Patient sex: F
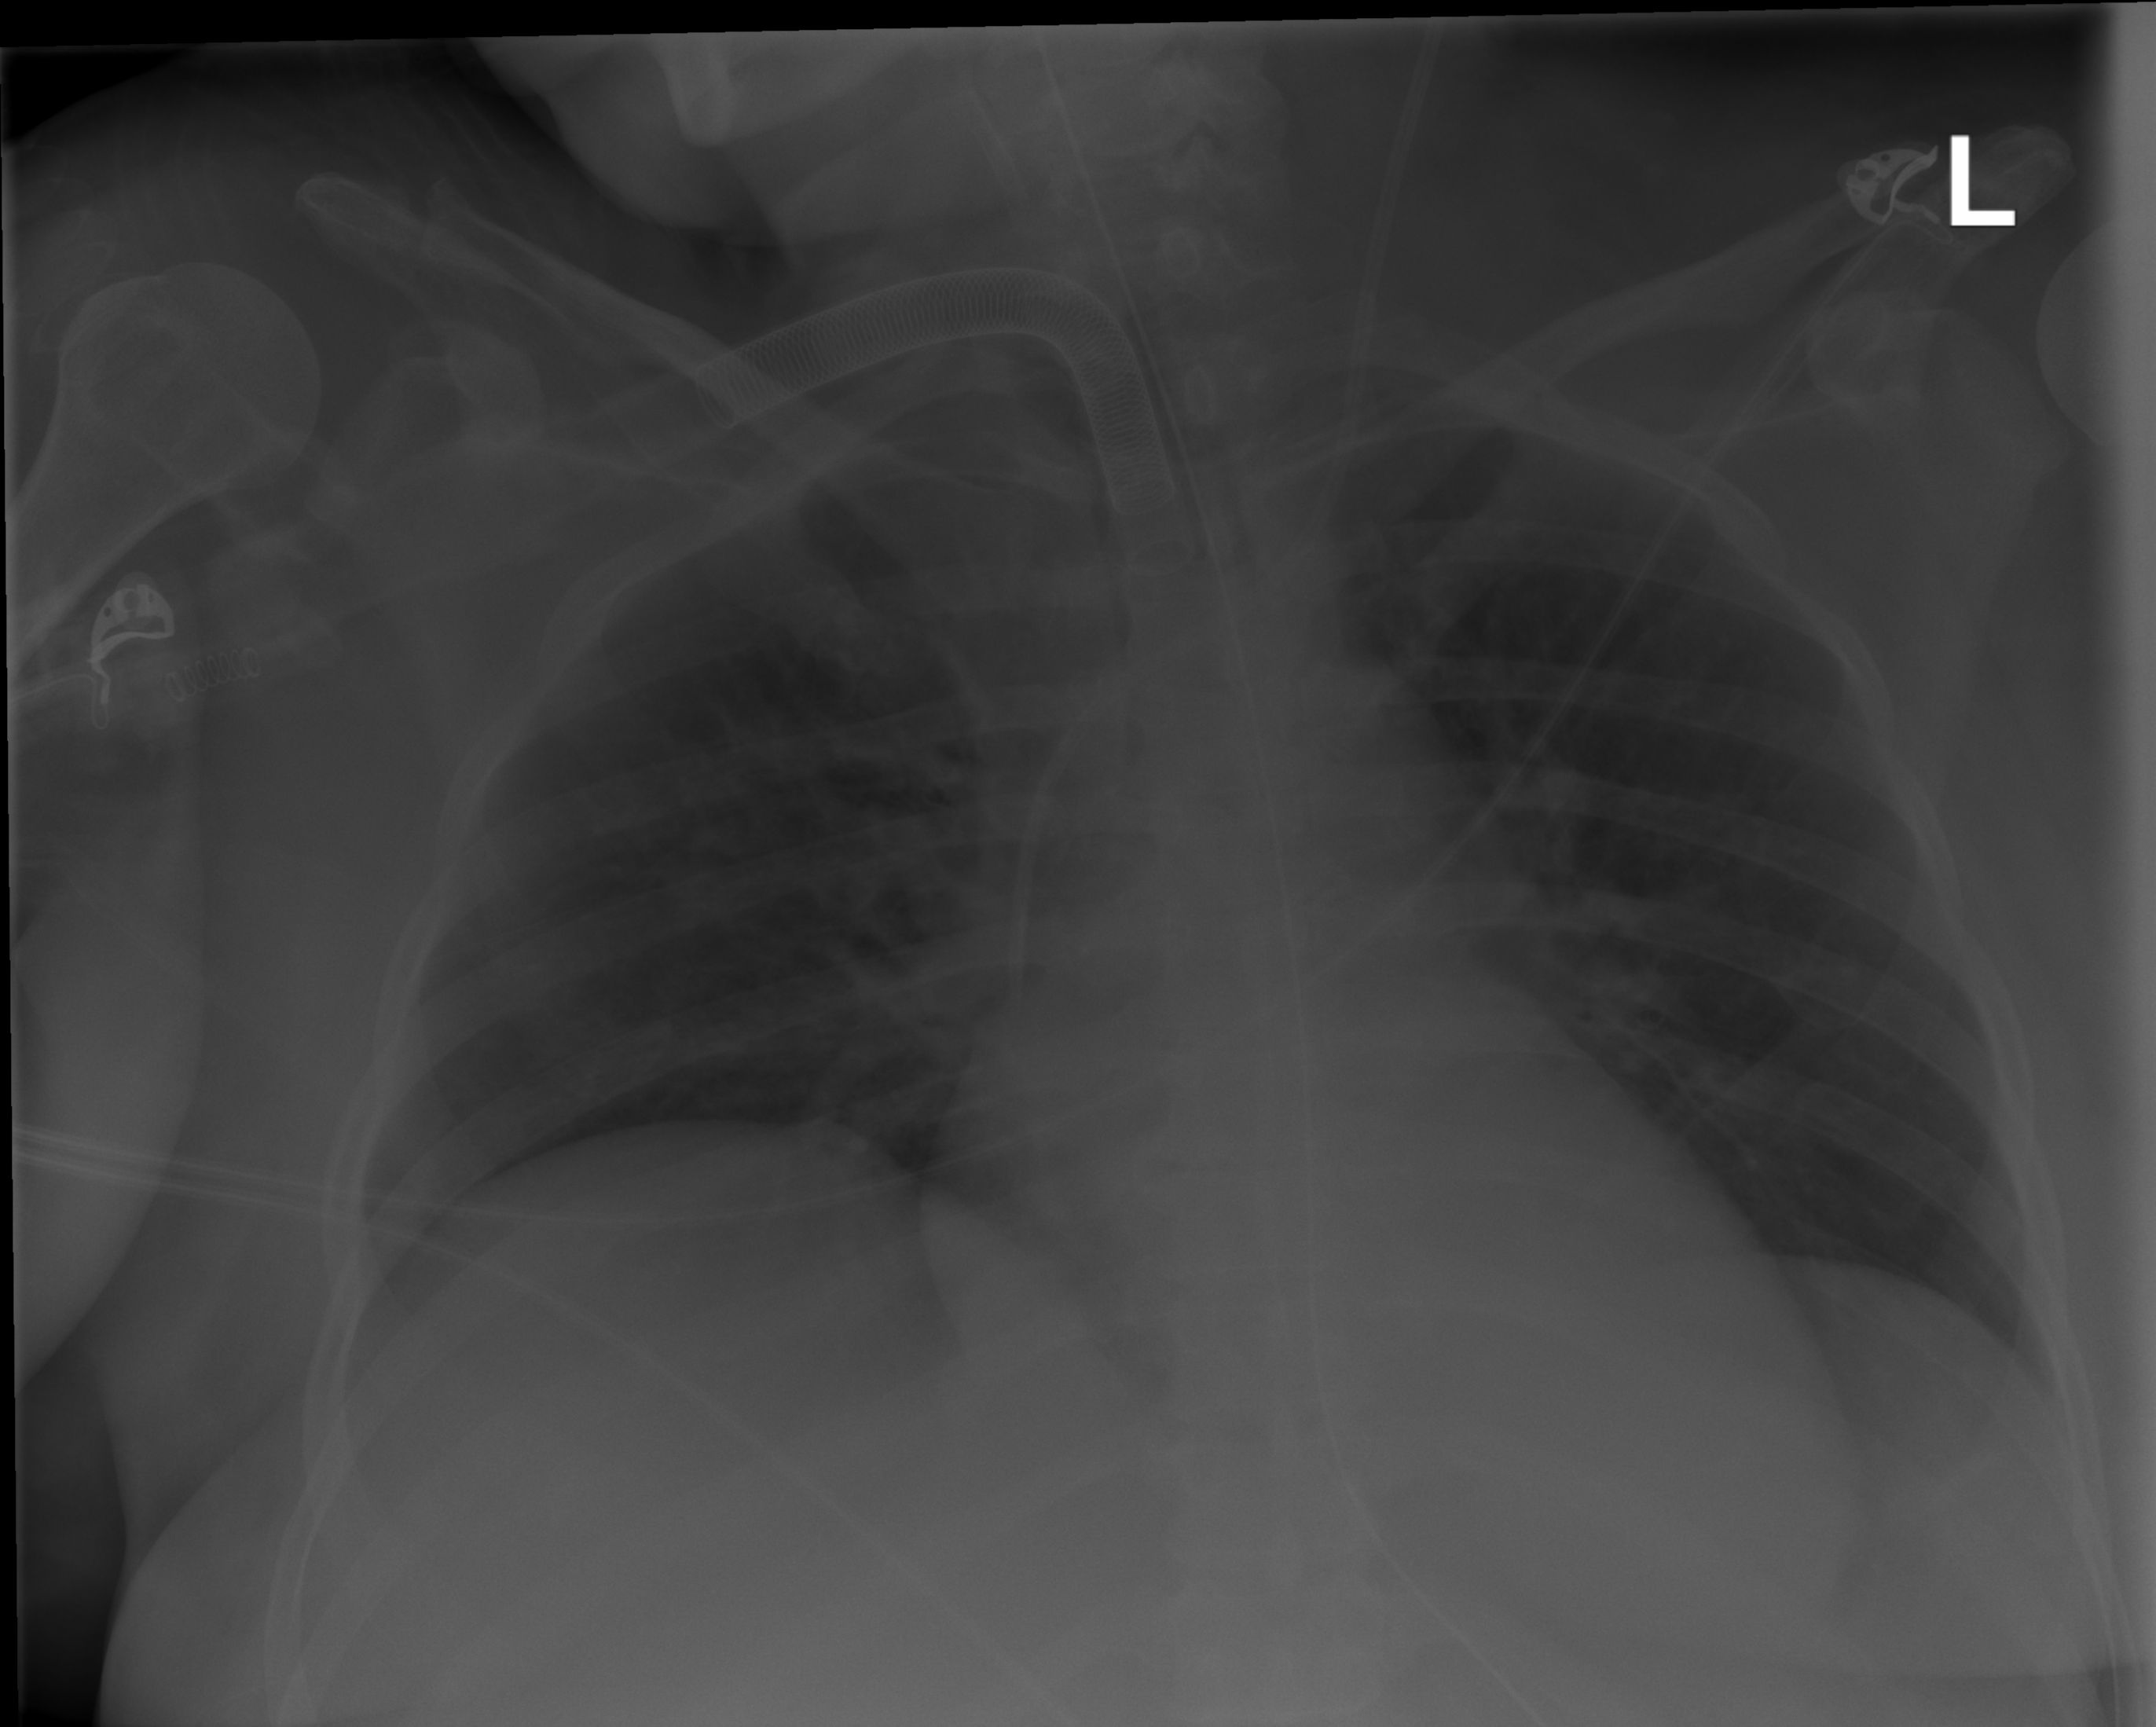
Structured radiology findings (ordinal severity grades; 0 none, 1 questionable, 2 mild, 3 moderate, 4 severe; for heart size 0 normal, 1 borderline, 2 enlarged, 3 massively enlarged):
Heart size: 0
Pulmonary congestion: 0
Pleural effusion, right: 0
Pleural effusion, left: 0
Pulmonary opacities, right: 2
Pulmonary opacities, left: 0
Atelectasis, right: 0
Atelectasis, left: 0